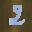
Label: 2